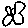
Label: flower